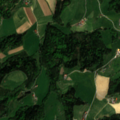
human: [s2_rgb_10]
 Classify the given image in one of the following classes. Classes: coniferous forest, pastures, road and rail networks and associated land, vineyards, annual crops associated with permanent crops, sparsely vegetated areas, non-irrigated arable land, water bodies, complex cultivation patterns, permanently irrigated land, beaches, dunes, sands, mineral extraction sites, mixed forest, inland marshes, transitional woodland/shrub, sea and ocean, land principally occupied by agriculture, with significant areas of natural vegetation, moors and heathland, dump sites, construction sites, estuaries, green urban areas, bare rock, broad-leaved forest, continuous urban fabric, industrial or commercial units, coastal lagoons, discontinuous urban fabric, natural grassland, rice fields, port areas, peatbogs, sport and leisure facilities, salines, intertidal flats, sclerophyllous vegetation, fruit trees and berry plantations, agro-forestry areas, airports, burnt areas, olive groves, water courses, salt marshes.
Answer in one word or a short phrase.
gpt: non-irrigated arable land, pastures, broad-leaved forest